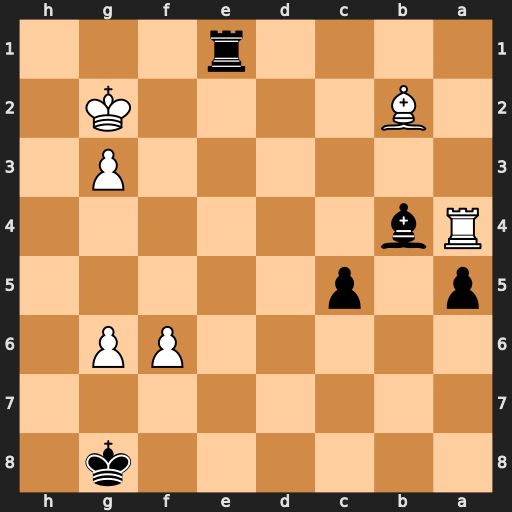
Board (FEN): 6k1/8/5PP1/p1p5/Rb6/6P1/1B4K1/4r3
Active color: b
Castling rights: -
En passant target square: -
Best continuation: Re2+ Kf3 Rxb2